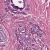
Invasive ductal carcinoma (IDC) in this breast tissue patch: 1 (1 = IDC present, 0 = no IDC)